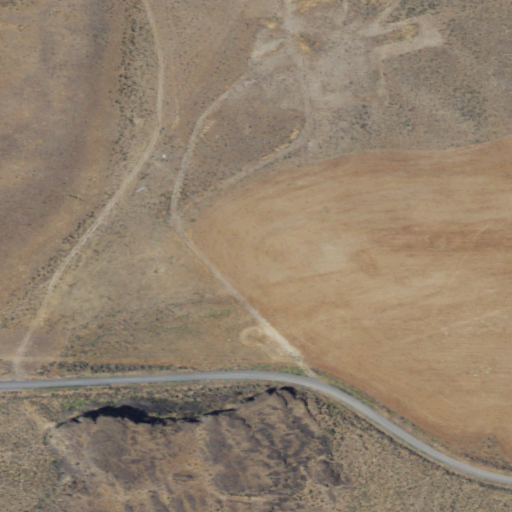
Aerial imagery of valley in Washington named Hudson Coulee containing shrub, cultivated crops, low intensity development, open development, grassland, and medium intensity development